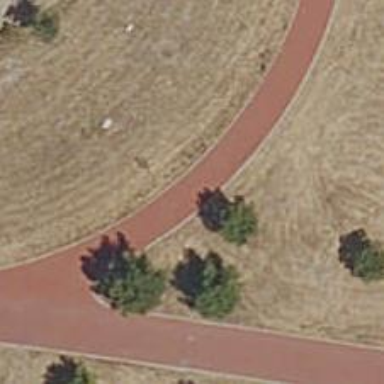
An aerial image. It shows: Asphalt cycleway.